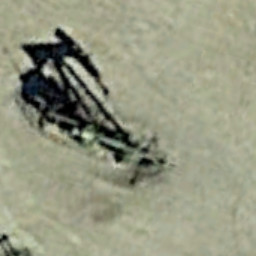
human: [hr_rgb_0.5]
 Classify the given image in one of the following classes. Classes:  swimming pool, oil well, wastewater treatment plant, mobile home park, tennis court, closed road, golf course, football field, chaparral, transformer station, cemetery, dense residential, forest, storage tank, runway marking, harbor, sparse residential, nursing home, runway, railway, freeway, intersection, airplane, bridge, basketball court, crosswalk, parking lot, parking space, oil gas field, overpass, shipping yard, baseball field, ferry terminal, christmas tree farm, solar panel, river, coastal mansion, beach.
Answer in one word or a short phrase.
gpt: oil well